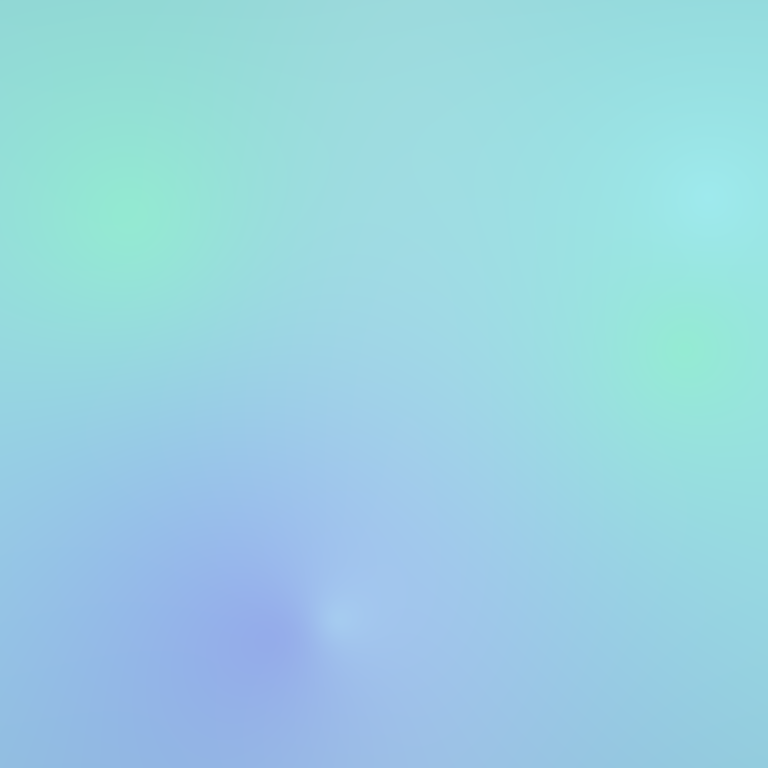
Abstract light effect, smooth gradient from soft teal to gentle lavender, serene atmosphere, diffuse glow, no room, no furniture, no objects.